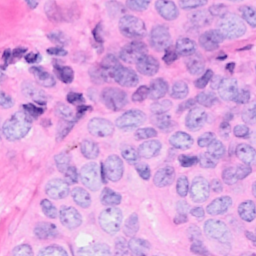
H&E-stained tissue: Breast